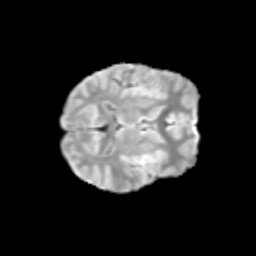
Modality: T2w
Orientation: axial
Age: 13
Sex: female
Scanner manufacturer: siemens
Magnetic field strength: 3 T
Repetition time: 3.8 s
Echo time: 0.07 s